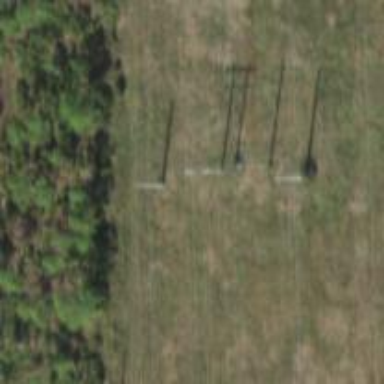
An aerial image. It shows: H-frame power tower design.